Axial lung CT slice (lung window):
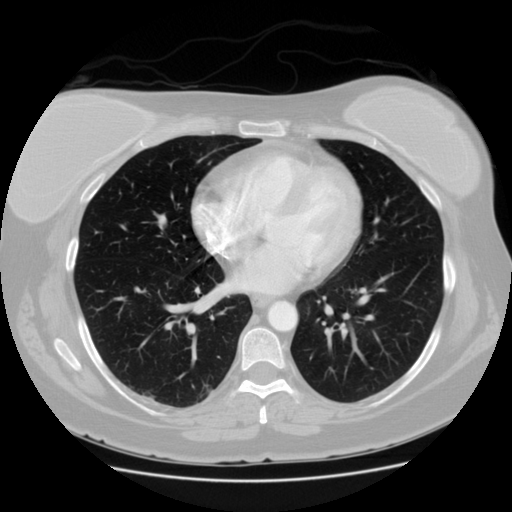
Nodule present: no